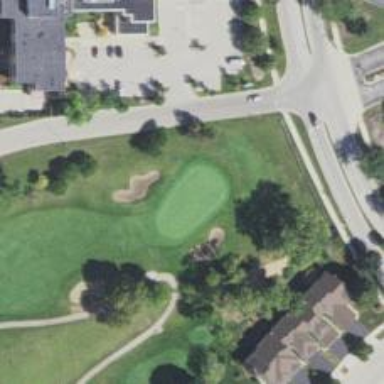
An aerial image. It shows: Golf hole.